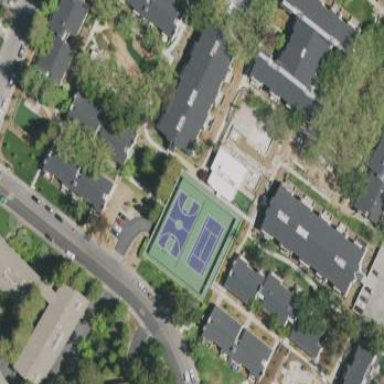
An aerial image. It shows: Building with tennis court.